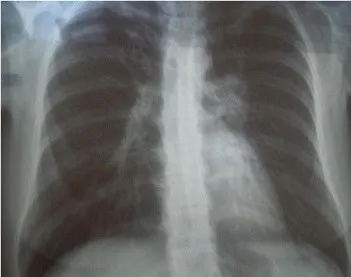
Chest X-ray. Chest X-ray showing a suspicion of hilar lymphadenopathy, especially on the left-side.
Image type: radiology (x_ray)